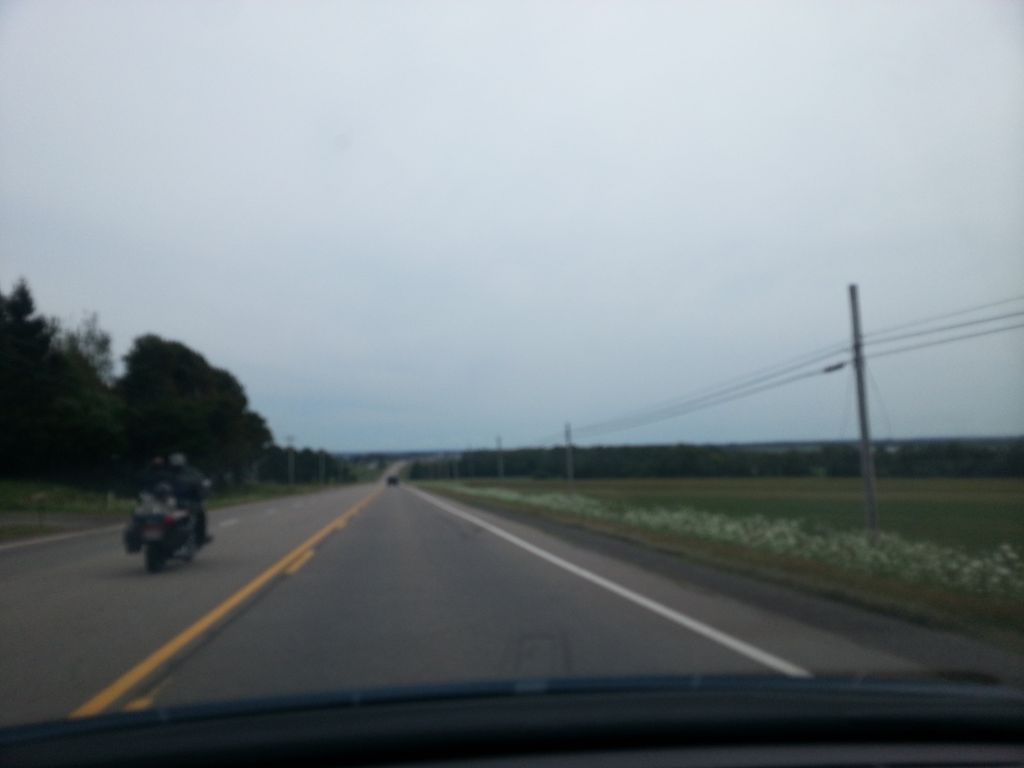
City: charlottetown